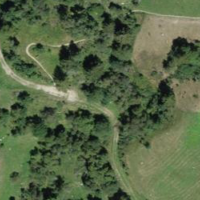
EUNIS habitat code: 26
Species observed at this site:
Dactylorhiza sambucina
Volucella inanis
Melanargia galathea
Volucella pellucens